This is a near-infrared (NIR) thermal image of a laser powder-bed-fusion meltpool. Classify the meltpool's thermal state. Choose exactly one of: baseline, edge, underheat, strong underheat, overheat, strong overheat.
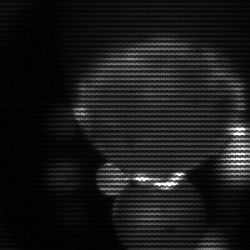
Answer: edge